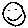
Label: smiley face